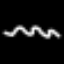
Label: squiggle